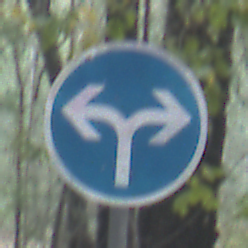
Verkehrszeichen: VorgeschriebeneFahrtrichtungRechtsOderLinks
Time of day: SunriseSunset
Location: Outdoor (Nature)
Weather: NotSpecified
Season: Autumn
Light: Natural